Question: Given a three dimensional triangle mesh, how can I find out whether it is convex or concave? Is there an algorithm to check that? If so it would be useful to define a tolerance range to ignore small concavities.

<URL>
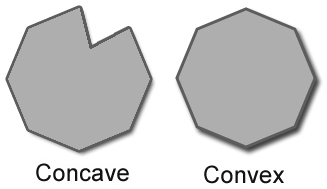
Answer: A convex polyhedron <URL> as an intersection of a finite number of half-spaces. These half-spaces are in fact the facet-defining half-space.
Assuming your mesh actually defines a polyhedron (i.e. there is an "inside" and an "outside")
You can do something like this (pseudocode):
'''
for each triangle
p = triangle plane
n = normal of p (pointing outside)
d = distance from the origin of p
//Note: '*' is the dot product.
//so that X*N + d = 0 is the plane equation
//if you write a plane equation like (X-P)*n = 0 (where P is any point which lays in the plane), then d = -P*n (it's a scalar).
for each vertex v in the mesh
h = v*N + d
if (h > Tolerance) return NOT CONVEX
//Notice that when v is a vertex of the triangle from which n and d come from,
//h is always zero, so the tolerance is required (or you can avoid testing those vertices)
end
end
return CONVEX
'''